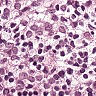
Metastatic tissue present: yes